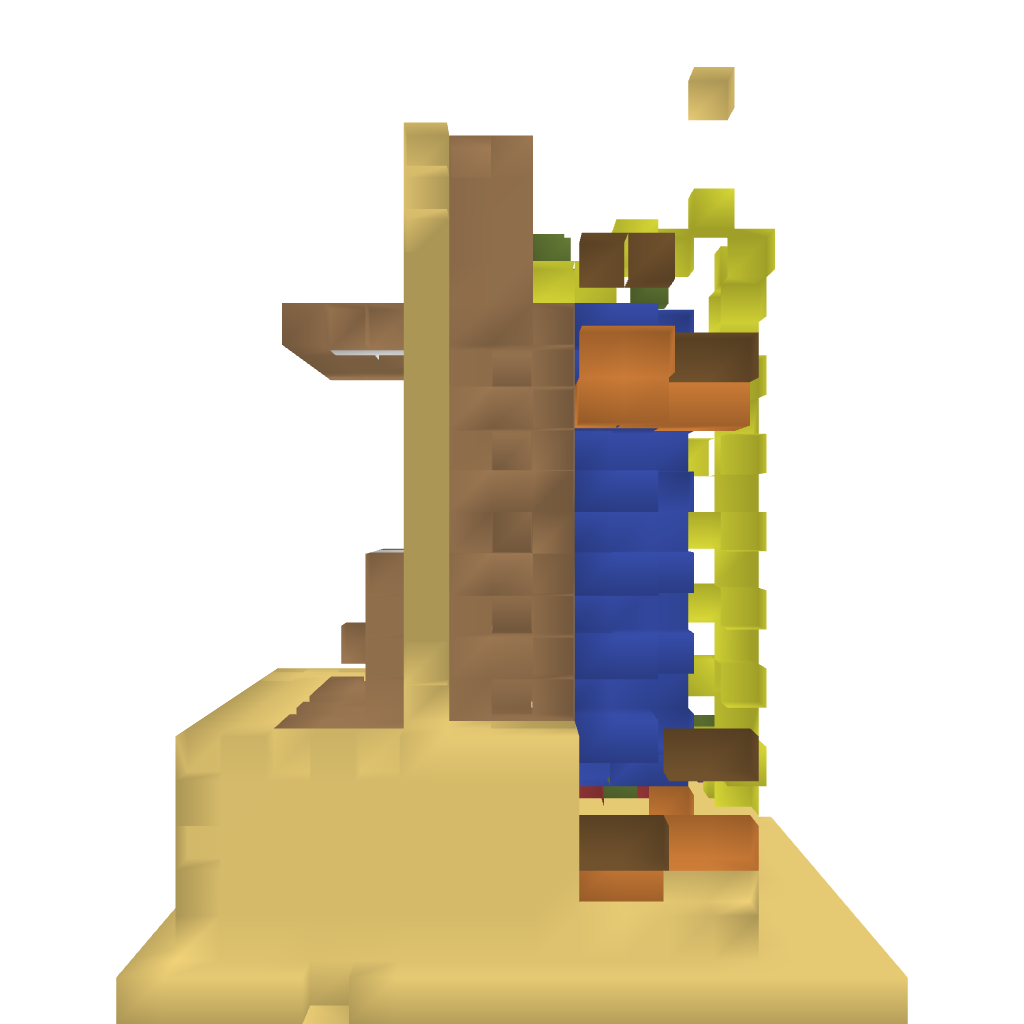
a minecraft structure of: hight speed 100% working elevator bad low quality